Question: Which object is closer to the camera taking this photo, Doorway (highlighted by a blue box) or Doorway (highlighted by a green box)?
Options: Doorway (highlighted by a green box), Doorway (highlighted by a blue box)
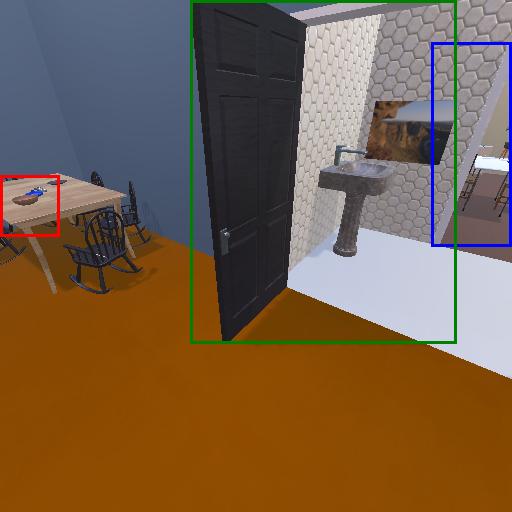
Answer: Doorway (highlighted by a green box)